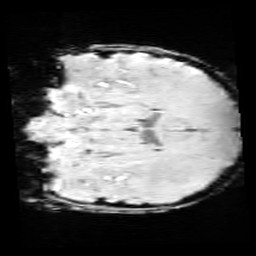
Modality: SWI
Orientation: coronal
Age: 10
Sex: male
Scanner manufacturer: siemens
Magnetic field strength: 3 T
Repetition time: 0.027 s
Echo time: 0.02 s